Aerial crown-view tile of a tropical tree (Barro Colorado Island, Panama), acquired 20240716:
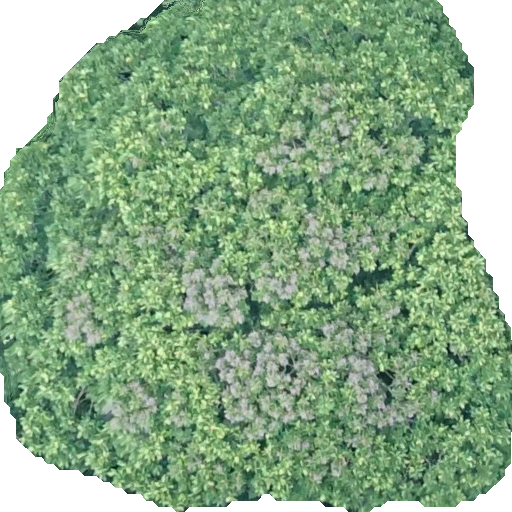
Species: Dipteryx oleifera
GBIF accepted scientific name: Dipteryx oleifera
Crown area: 364.711 m²